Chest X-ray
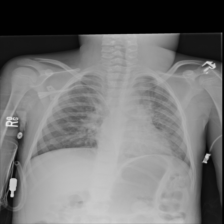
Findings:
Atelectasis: negative
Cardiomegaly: negative
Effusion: negative
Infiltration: negative
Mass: negative
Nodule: negative
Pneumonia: negative
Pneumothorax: negative
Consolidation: negative
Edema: positive
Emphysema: negative
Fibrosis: negative
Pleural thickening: negative
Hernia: negative